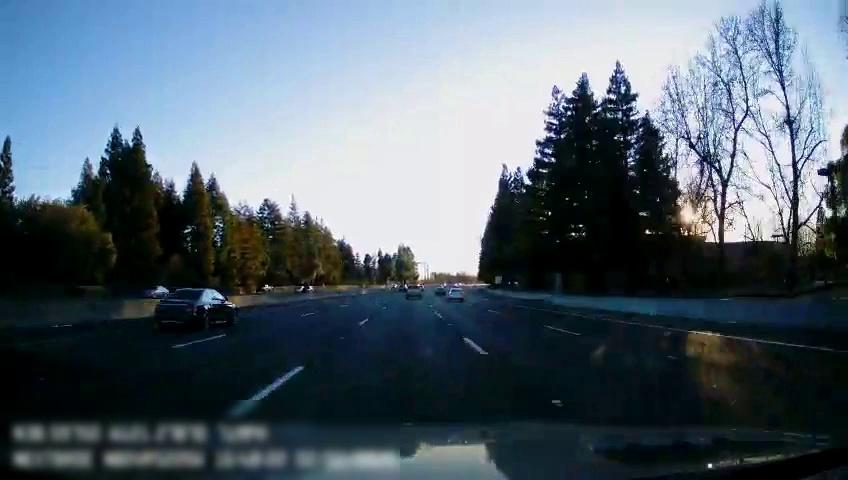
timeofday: Day
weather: Sunny
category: Drivable Space
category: Vehicles | Car
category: Vehicles | Truck
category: Vehicles | Car
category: Vehicles | Car
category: Vehicles | Car
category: Vehicles | SUV
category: Vehicles | Car
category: Lanes | Alternate Lane
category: Lanes | Alternate Lane
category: Lanes | Current Lane
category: Lanes | Current Lane
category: Lanes | Alternate Lane
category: Lanes | Alternate Lane